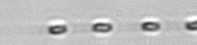
Label: Skeletonema